Question: On my 'firstViewController' I have a 'tabbar' that contains my 'firstViewController' and a 'helpViewController'.
When I click on a button from the 'FirstViewController', I push a 'NewViewController'. But, when this view is pushed, I want to change the content from the 'TabBarController' to display other ViewControllers, like 'infoViewController', 'optionViewController' and 'NewViewController'. Is that possible?
The First Image represents my application. The 'FirstViewController' has a button that will push the 'NewViewController'. When the user clicks this button, I want that my app shows what is in the second image. Is possible?
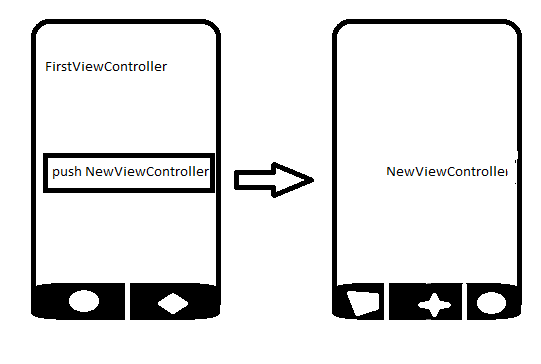
Answer: !!This app uses navigationController and TabBarController!!
Using the storyboard I saw each piece of the app, then I had the Idea: Insted of pushing the 'NewViewController', how about push a 'tabBarController'? When the user clicks the button, the app will push the 'tabBarController' with 2 TabController's.
Just add New File to your project, sub classed UITabBarController. Then add this code to the init method of your 'tabBarController': 'self.hidesBottonBarWhenPushed = YES;'
On 'ViewDidLoad' just alloc and init what views you want to display on the tabBar and
'self setViewControllers:[NSArray arrayWithObjects: vc1, vc2, vc3, nil]];'
Working fine here :D